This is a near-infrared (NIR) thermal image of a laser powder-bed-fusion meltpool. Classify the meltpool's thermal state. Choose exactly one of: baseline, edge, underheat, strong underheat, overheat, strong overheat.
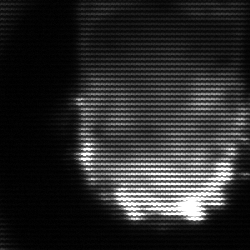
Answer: baseline